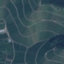
Label: PermanentCrop